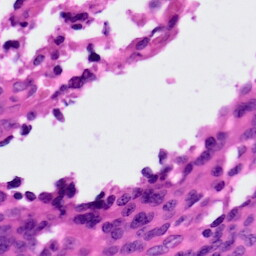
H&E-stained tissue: Ovarian